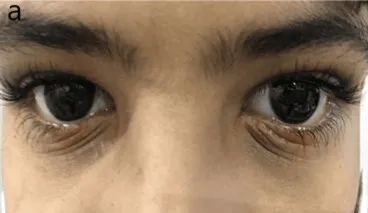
A 10-year-old with a history of periorbital atopic dermatitis. . (a) Before application of ointment.
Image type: medical_photograph (other_medical_photograph)